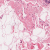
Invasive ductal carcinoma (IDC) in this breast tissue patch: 0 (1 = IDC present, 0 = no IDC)